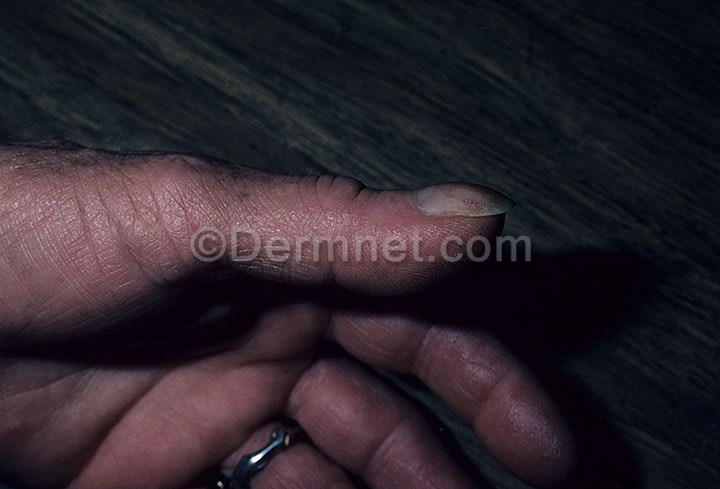
Disease: Nail Fungus and other Nail Disease